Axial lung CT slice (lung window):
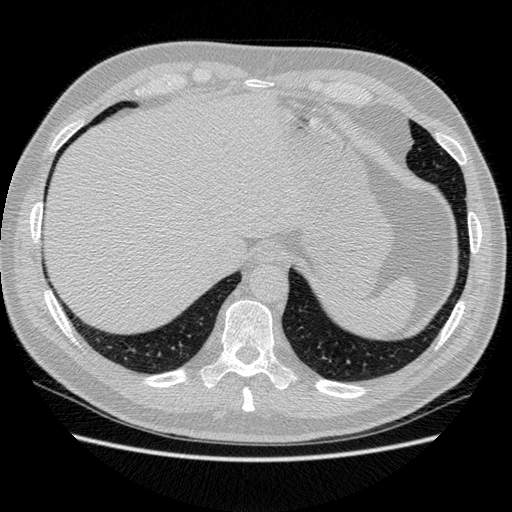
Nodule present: no